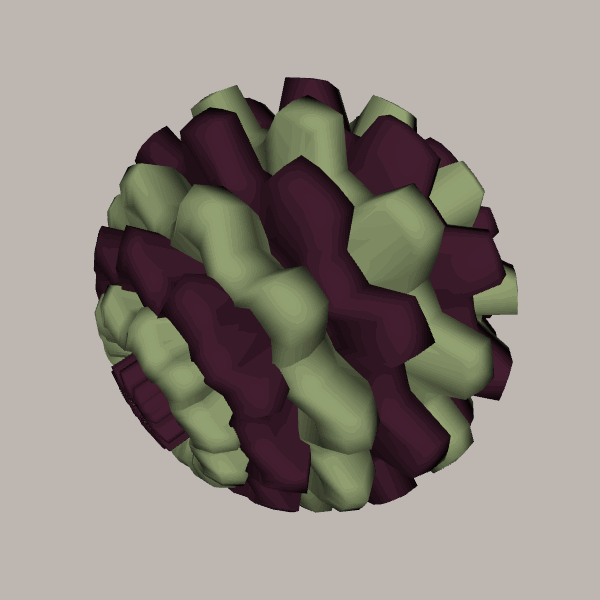
Background: light